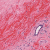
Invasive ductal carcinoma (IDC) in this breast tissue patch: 0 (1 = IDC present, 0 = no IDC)